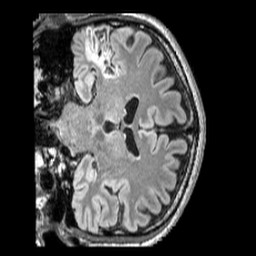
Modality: FLAIR
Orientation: coronal
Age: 63
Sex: male
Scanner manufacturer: siemens
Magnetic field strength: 3 T
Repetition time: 5 s
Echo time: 0.387 s